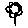
Label: flower